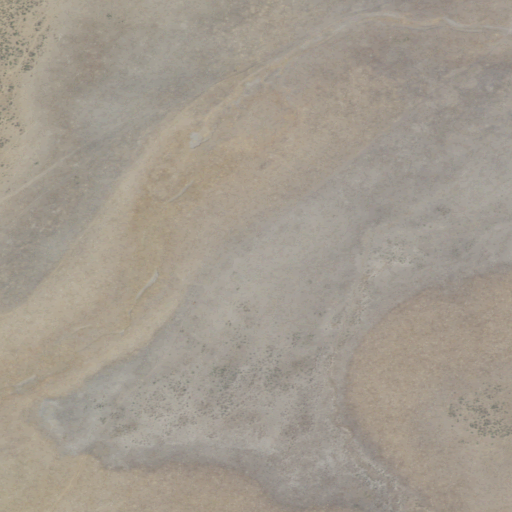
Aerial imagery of plain(s) in Oregon named Dockney Flat containing herbaceous wetlands, shrub, and grassland